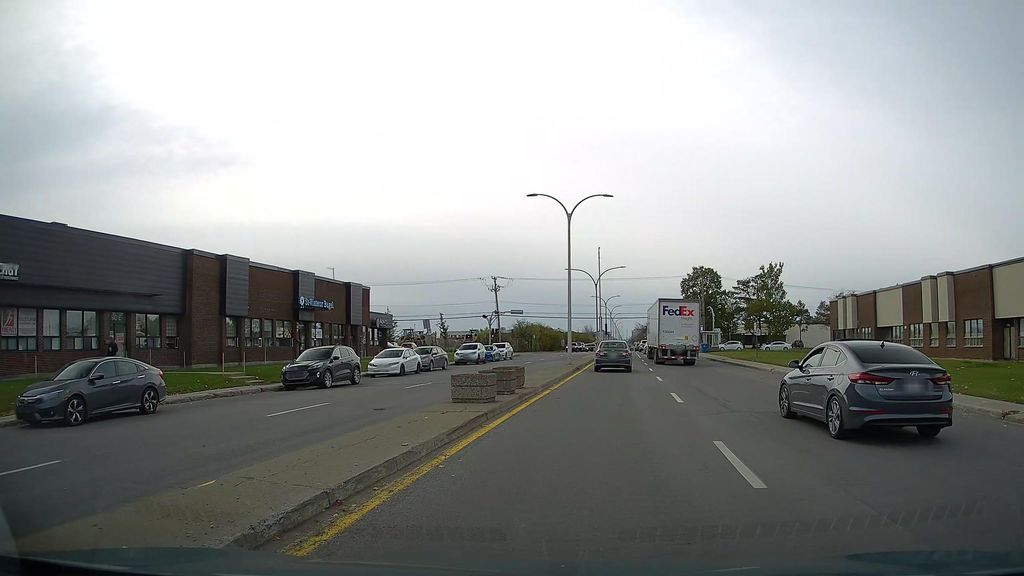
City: montreal